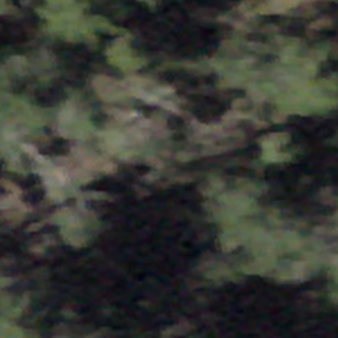
Label: other